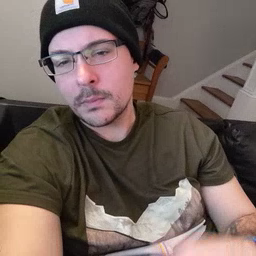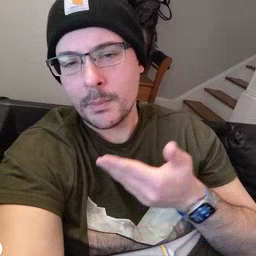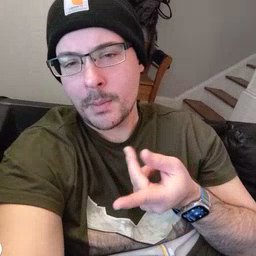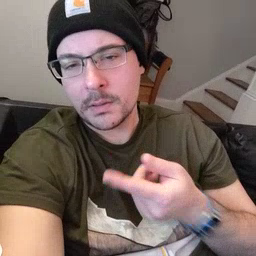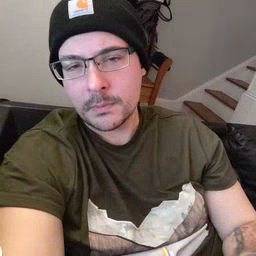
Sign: puppy